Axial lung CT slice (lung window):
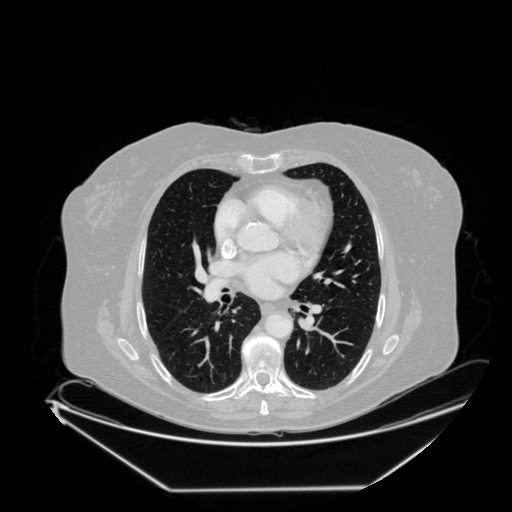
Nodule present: no